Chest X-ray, AP view. Patient: 61 years old, sex M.
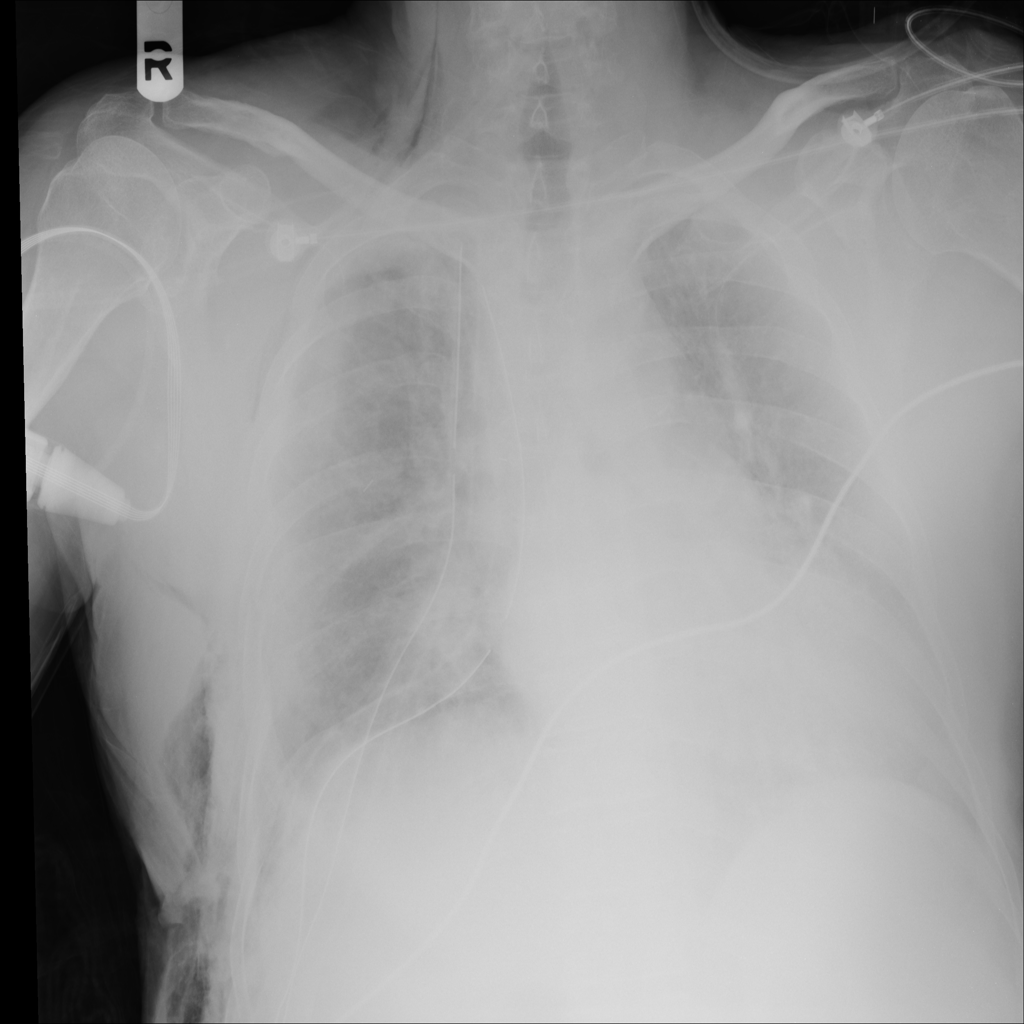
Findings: Atelectasis, Emphysema